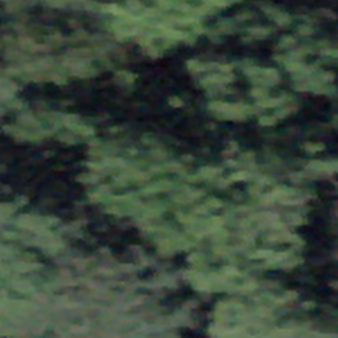
Label: other